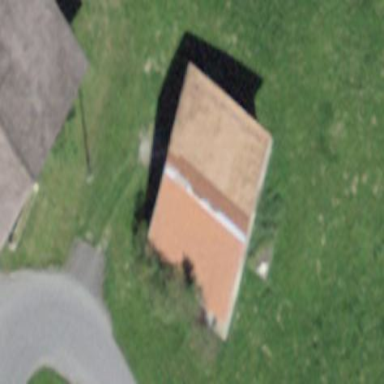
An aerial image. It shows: Barn.